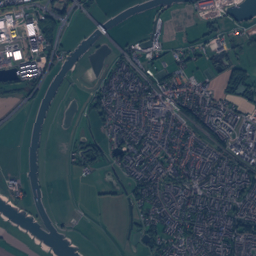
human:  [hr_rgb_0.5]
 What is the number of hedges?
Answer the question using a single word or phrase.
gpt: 21

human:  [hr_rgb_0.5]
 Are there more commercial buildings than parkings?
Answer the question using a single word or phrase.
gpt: yes

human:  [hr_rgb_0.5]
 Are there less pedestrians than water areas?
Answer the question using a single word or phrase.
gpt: yes

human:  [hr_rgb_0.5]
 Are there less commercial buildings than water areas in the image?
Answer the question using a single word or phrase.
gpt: no

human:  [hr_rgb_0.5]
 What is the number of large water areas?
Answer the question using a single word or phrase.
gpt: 21

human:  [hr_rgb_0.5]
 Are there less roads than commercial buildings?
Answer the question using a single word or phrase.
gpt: no

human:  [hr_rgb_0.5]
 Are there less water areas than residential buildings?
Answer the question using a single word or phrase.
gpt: yes

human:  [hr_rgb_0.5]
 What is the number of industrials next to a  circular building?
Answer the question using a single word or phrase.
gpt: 3

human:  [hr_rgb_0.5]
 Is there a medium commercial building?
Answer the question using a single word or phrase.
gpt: yes

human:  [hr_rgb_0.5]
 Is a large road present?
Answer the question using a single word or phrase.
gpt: no

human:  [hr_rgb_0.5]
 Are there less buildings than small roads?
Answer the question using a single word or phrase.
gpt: no

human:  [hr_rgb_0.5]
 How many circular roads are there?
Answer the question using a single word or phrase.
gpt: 0

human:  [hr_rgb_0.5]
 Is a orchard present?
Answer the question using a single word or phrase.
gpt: yes

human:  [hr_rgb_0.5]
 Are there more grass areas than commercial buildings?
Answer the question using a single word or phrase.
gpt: yes

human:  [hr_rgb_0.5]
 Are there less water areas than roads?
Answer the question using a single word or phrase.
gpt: yes

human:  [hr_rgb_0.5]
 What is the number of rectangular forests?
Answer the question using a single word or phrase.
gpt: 10

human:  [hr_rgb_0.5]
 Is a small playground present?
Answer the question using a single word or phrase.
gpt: yes

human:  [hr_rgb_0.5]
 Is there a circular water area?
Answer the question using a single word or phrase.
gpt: yes

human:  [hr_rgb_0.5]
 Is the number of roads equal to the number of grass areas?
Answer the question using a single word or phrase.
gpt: no

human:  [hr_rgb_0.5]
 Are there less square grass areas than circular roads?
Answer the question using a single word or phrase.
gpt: no

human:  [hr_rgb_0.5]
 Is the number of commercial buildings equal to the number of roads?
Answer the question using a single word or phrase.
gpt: no

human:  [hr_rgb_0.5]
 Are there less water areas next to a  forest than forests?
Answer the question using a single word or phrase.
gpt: yes

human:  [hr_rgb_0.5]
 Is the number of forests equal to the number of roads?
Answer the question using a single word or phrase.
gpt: no

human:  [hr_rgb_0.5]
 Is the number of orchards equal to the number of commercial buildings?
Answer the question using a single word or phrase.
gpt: no

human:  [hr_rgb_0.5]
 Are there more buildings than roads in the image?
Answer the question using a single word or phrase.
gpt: yes

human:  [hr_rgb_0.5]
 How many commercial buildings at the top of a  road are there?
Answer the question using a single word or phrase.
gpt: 94

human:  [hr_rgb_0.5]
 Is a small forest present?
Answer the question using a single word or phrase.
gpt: yes

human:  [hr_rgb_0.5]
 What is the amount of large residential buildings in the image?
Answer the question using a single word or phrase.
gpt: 4

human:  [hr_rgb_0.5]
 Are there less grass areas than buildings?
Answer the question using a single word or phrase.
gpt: yes

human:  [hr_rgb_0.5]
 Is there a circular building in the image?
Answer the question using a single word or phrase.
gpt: yes

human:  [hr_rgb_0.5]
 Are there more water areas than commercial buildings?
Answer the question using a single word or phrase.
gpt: no

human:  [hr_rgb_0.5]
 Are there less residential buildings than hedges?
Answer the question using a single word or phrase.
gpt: no

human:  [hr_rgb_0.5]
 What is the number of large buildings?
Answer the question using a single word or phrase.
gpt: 6

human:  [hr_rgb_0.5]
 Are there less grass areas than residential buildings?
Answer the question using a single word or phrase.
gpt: yes

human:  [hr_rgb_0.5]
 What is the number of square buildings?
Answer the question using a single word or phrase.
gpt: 2

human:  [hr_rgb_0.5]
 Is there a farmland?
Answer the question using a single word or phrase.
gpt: yes